Question: I have a HTML schema like this:

Link: <URL>
: Lunes column 'name = arrayLunes[]' then, Martes column 'name = arrayMartes[]', etc...
First, I want to test Lunes list (monday), if I have checked the 'first' and the 'third', the array will have 'only [0] and [1]' array positions, but I want for example: '[0] = true, [1] = false, [2] = true, [3 .. x] = false'
Something like this PHP Code, that obviously won't work, because if a checkbox is not checked will not send by POST, so it will be 'index offset error'
'''
for ($c = 0; $c < count($_POST['arrayLunes']); $c++)
echo ($_POST['arrayLunes'][$c] == 'on' ? "YES" : "NO");
'''
So, now, the '$_POST['arrayLunes']' variable only will contain in order the 'checkbox checked' and I need the not checked one too, in his respective position.
How can I do or how can I simulate it?
My HTML code is something like this
'''
<div style="margin-left: 5px; padding: 5px;">
<input class="btnFranjas" type="button" value="- Quitar franja" onclick="removerFranjaCalendario();" />
<input class="btnFranjas" type="button" value="+ Anadir franja" onclick="addFranjaCalendario();" />
<input class="btnFranjas" type="button" value="Reestablecer" onclick="reestablecerFranja();" />
</div>
<form action="index.php?zona=plataforma&id=<?php echo $_GET['id']; ?>&acceso=<?php echo $_GET['acceso']; ?>" method="post">
<table id="tablaCalendario">
<thead>
<th>Horario</th>
<th>Lunes</th>
<th>Martes</th>
<th>Miercoles</th>
<th>Jueves</th>
<th>Viernes</th>
<th>Sabado</th>
<th>Domingo</th>
</thead>
<tbody>
<tr style="background: #E0E6F8;">
<td>
<table>
<tr>
<td><b>Inicio: </b></td>
<td>
Hora
<select id='arrayInicioHora[]' name='arrayInicioHora[]'>
<?php
for ($c = 0; $c < 24; $c++)
echo " <option value='" . $c . "'>".($c > 9 ? $c : "0" . $c)."</option>";
?>
</select>
</td>
<td>
Minuto
<select id='arrayInicioMinuto[]' name='arrayInicioMinuto[]'>
<?php
for ($c = 0; $c < 60; $c++)
echo "<option value='" . $c . "'>".($c > 9 ? $c : "0" . $c)."</option>";
?>
</select>
</td>
</tr>
<tr>
<td><b>Fin: </b></td>
<td>
Hora
<select id='arrayFinHora[]' name='arrayFinHora[]'>
<?php
for ($c = 0; $c < 24; $c++)
echo "<option value='" . $c . "'>".($c > 9 ? $c : "0" . $c)."</option>";
?>
</select>
</td>
<td>
Minuto
<select id='arrayFinMinuto[]' name='arrayFinMinuto[]'>
<?php
for ($c = 0; $c < 60; $c++)
echo " <option value='" . $c . "'>".($c > 9 ? $c : "0" . $c)."</option>";
?>
</select>
</td>
</tr>
</table>
</td>
<td align="center"><input type="checkbox" name="arrayLunes[]" id="arrayLunes[]" value="0" /> <input type="text" placeholder="Valor" name="arrayValorLunes[]" id="arrayValorLunes[]" style="width: 60px;" /></td>
<td align="center"><input type="checkbox" name="arrayMartes[]" id="arrayMartes[]" value="0" /> <input type="text" placeholder="Valor" name="arrayValorMartes[]" id="arrayValorMartes[]" style="width: 60px;" /></td>
<td align="center"><input type="checkbox" name="arrayMiercoles[]" id="arrayMiercoles[]" value="0" /> <input type="text" placeholder="Valor" name="arrayValorMiercoles[]" id="arrayValorMiercoles[]" style="width: 60px;" /></td>
<td align="center"><input type="checkbox" name="arrayJueves[]" id="arrayJueves[]" value="0" /> <input type="text" placeholder="Valor" name="arrayValorJueves[]" id="arrayValorJueves[]" style="width: 60px;" /></td>
<td align="center"><input type="checkbox" name="arrayViernes[]" id="arrayViernes[]" value="0" /> <input type="text" placeholder="Valor" name="arrayValorViernes[]" id="arrayValorViernes[]" style="width: 60px;" /></td>
<td align="center"><input type="checkbox" name="arraySabado[]" id="arraySabado[]" value="0" /> <input type="text" placeholder="Valor" name="arrayValorSabado[]" id="arrayValorSabado[]" style="width: 60px;" /></td>
<td align="center"><input type="checkbox" name="arrayDomingo[]" id="arrayDomingo[]" value="0" /> <input type="text" placeholder="Valor" name="arrayValorDomingo[]" id="arrayValorDomingo[]" style="width: 60px;" /></td>
</tr>
</tbody>
</table>
<input class="orangebutton" type="submit" name="enviarCalendario" id="enviarCalendario" onclick="return confirmacionAccion();" value="Enviar calendario" />
</form>
'''
And my javascript for this sampe: <URL>
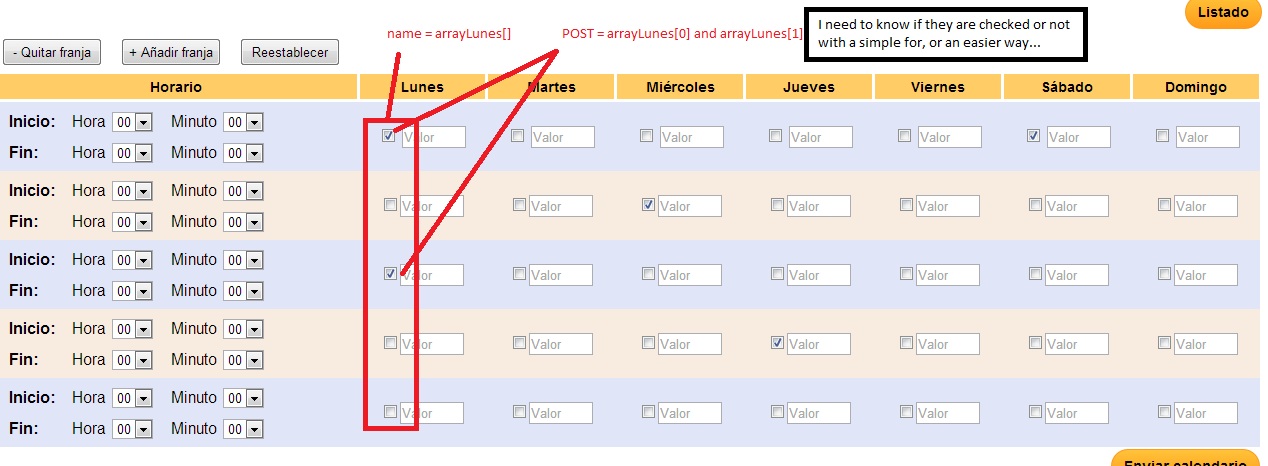
Answer: There is a trick so you always receive a value for a checkbox:
'''
<input type="hidden" name="arrayLunes[1]" value="0">
<input type="checkbox" name="arrayLunes[1]" value="1">
<input type="hidden" name="arrayLunes[2]" value="0">
<input type="checkbox" name="arrayLunes[2]" value="1">
'''
So if the checkbox is checked you receive '1' as value and if not you will get the '0'.
EDIT:
Like Daniel said you have more than one arrayLunes. So you have to add an index manually to the array notation. See above.
To iterate through your checkboxes do this:
'''
foreach($_POST['arrayLunes'] as $val)
echo $val ? "YES" : "NO";
'''